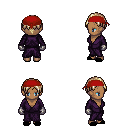
a pixel art fantasy rpg character, female body template, human, dark skin, purple robe, magenta pants, white blonde parted hairstyle, red bandana, metal gloves, black slippers, four views (front, back, left, right), 2x2 character sprite sheet, small pixel art, hard edges, no anti-aliasing